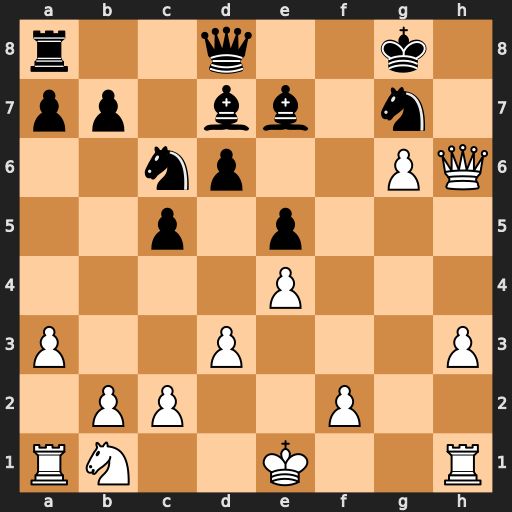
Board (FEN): r2q2k1/pp1bb1n1/2np2PQ/2p1p3/4P3/P2P3P/1PP2P2/RN2K2R
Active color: w
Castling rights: KQ
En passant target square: -
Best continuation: Qh7+ Kf8 Qh8#